Question: The problem isn't so simple (as you would probably imagine), take the following example:
'''
Text text text <div id="special-image"></div> special content More text text text text...
'''
How I would like the to look like:

As you can see the #special-image is "hovering" over the content without touching it.
I know the first thing that comes to mind is 'position:absolute;'
But as you can see in the example image, I want those divs to be 'position:relative' to the area where they are setted (in the html). And the x,y positions can vary from page to page (they are not consistent).
What would you suggest I should do in-order to achieve this kind of behavior?
Thanks in advance.
This is one step closer (thanks to @Ross McLellan),
But the newly created divs are pushing the content:
<URL>
And I need an image instead of the orange background.
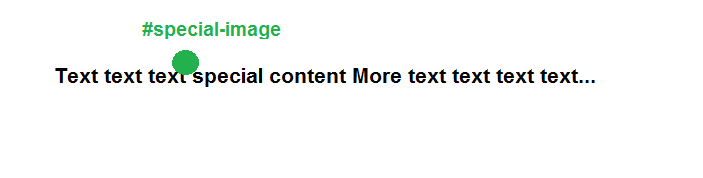
Answer: I suppose it can be achieved with some negative margin if you know the width of the image/image holder
Not working in IE7...
'''
<div>Text text text <div id="special-image" style="display: inline-block; position: relative; top: -15px; left: -15px; width: 40px; margin-right: -40px; background-color: #ff6600;">&nbsp;</div> special content More text text text text... </div>
'''
Not Working in Chrome...
'''
<div>Text text text <div id="special-image" style="position: absolute; margin-top: -15px; margin-left: -5px; width: 40px; background-color: #ff6600;">&nbsp;</div> special content More text text text text... </div>
'''
Alternative solution if an extra wrapper is allowed:
'''
<div>Text text text <div style="position: absolute; display: inline;"><div id="special-image" style="display: inline-block; position: relative; top: -15px; left: -15px; width: 40px; background-color: #ff6600;">&nbsp;</div></div> special content More text text text text... </div>
'''
Outer wrapper holds the position absolute style. Which allows special-image to move relatively without impacting the rest of the page
Possibly fixed the IE7 isssues with using margins. Not sure why but it was the fact they were on a '<div>', using a span instead and it looks happy (without moving any of the other text as far as I can see on my test)
'''
Text text text<span id="special-image" style="position: relative; top: -15px; left: -15px; display: inline-block; width: 40px; margin-right: -40px; background-color: #ff6600;">&nbsp;</span> special content More text text text text...
'''